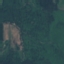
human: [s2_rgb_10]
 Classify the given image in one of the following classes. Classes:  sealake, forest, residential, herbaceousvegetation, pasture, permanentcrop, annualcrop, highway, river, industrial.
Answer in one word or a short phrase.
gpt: Forest